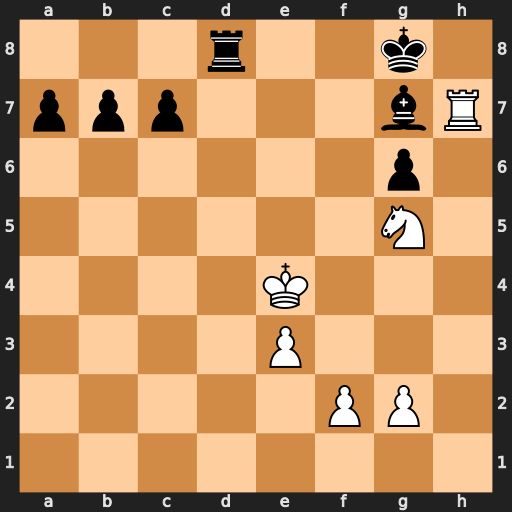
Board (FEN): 3r2k1/ppp3bR/6p1/6N1/4K3/4P3/5PP1/8
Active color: w
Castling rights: -
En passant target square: -
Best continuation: Rxg7+ Kxg7 Ne6+ Kf6 Nxd8